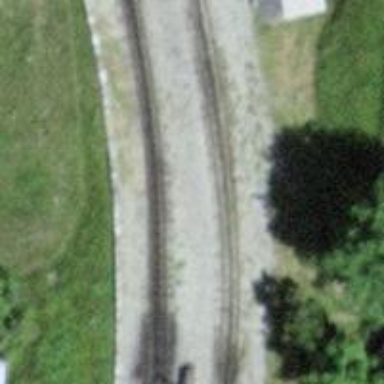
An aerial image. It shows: Narrow gauge railway.